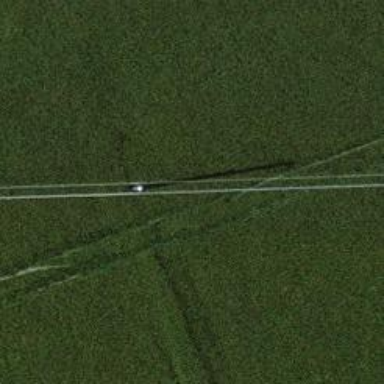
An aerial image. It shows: Minor power line.